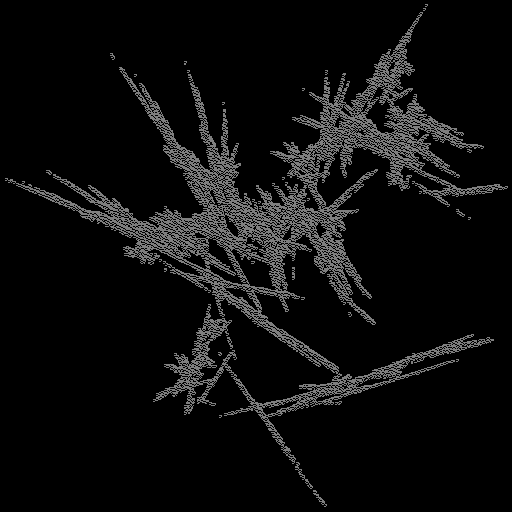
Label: groundpine